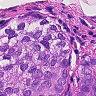
Metastatic tissue present: yes